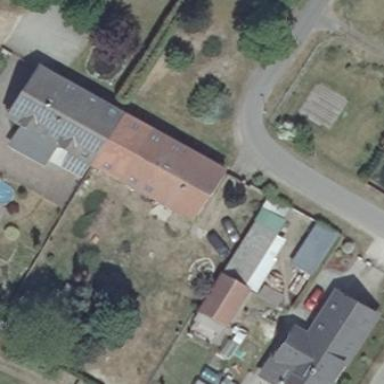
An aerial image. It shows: Simple and straightforward house.